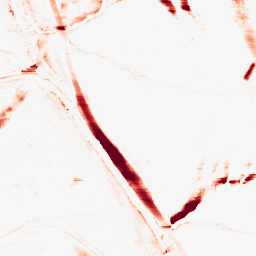
Category: morphological
Decomposition family: morphological_rect
Decomposition parameters: operation: opening
width: 20
height: 5
Upsampling method: regularized
Upsampling parameters: scale: 2
lambda_reg: 0.01
Upsampling scale: 2